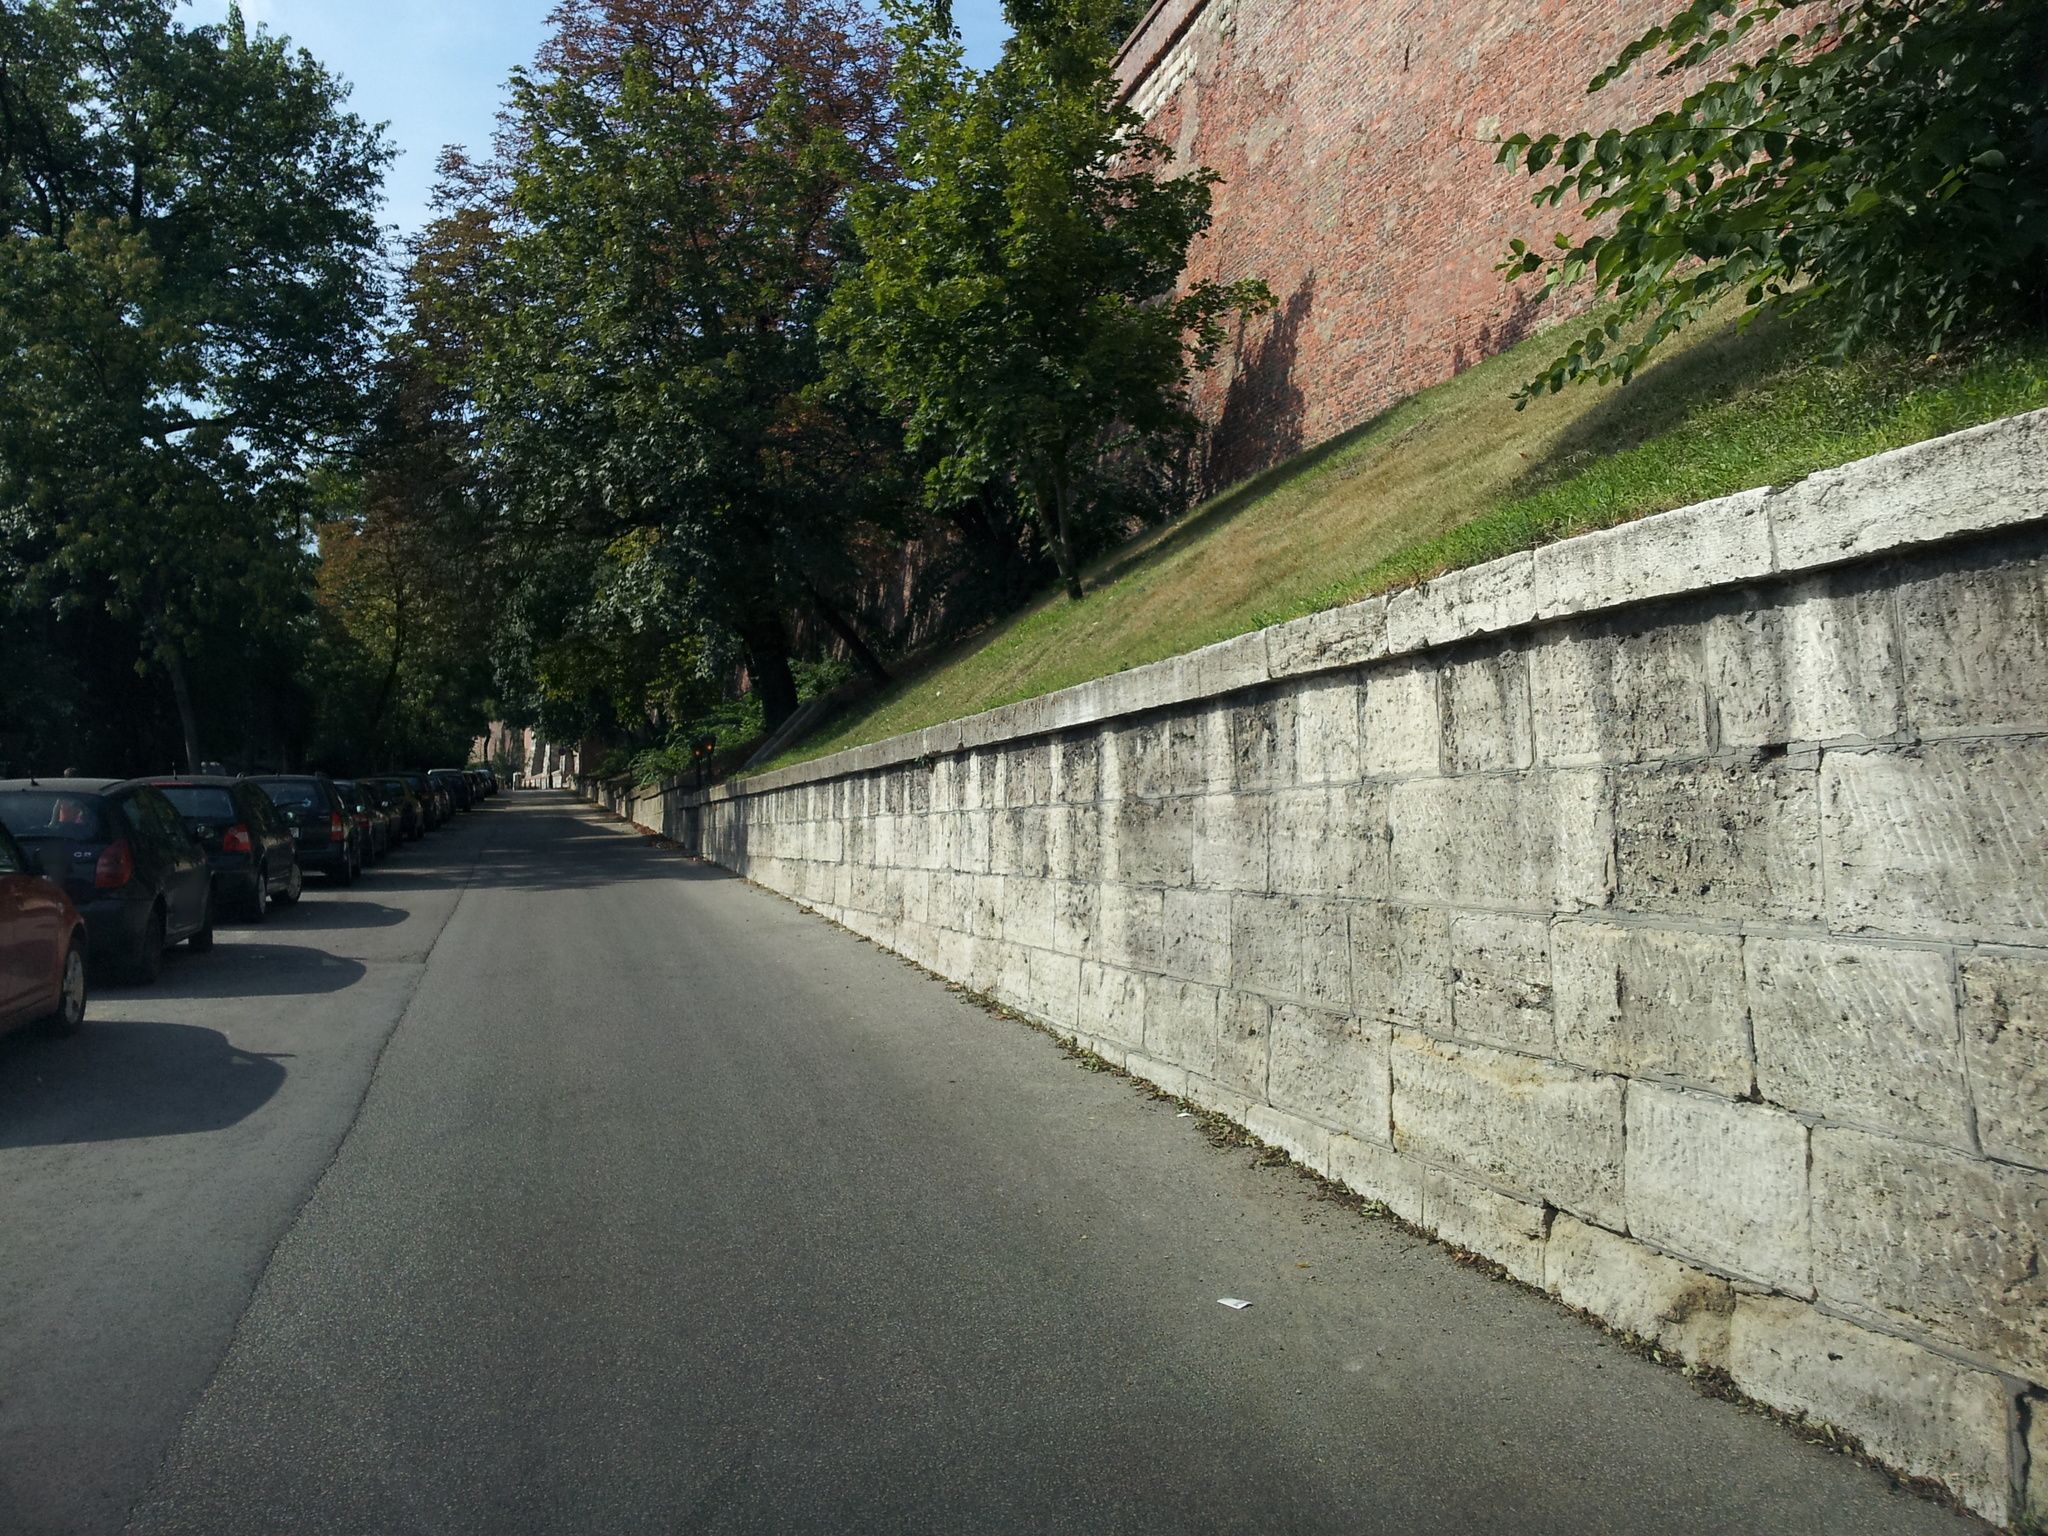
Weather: clear
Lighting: day
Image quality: good
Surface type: cycling surface
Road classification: residential
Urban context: urban centre
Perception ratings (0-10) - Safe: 4.92, Lively: 3.64, Beautiful: 9.13, Boring: 6.14, Depressing: 3.62, Wealthy: 4.59